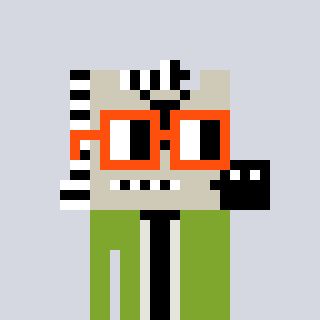
a pixel art character with square orange glasses, a zebra-shaped head and a slimegreen-colored body on a cool background